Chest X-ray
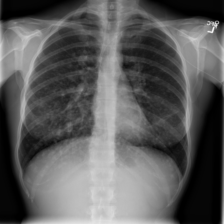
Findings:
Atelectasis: negative
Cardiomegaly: negative
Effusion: negative
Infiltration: positive
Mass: negative
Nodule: positive
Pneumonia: negative
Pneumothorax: negative
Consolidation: positive
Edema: negative
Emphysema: negative
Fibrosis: negative
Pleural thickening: negative
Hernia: negative